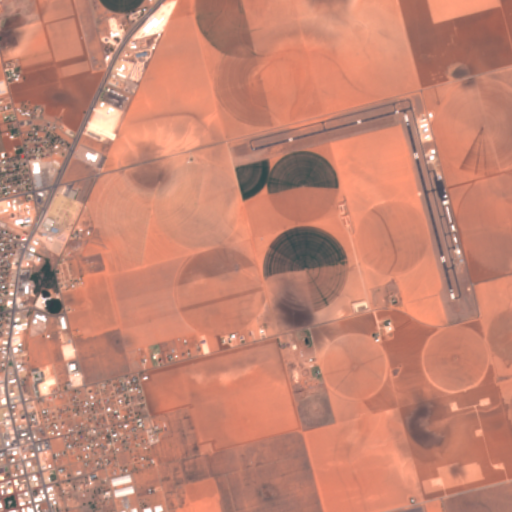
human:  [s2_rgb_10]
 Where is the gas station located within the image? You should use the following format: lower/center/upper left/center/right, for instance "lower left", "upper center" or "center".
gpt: The gas station is located in the lower left of the image.
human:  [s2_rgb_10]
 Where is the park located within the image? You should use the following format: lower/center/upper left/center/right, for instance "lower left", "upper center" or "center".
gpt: The park is located in the lower left of the image.
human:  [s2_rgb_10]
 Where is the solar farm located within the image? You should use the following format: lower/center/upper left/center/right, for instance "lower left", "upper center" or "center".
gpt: The solar farm is located in the lower right of the image.
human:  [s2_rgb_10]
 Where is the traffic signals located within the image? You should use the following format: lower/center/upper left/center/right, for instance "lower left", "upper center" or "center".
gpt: The traffic signals is located in the lower left of the image.
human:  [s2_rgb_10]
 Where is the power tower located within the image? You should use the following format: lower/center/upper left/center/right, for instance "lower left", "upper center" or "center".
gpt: There is no power tower in the image.